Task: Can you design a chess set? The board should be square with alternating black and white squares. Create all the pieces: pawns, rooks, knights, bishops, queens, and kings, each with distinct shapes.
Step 534:
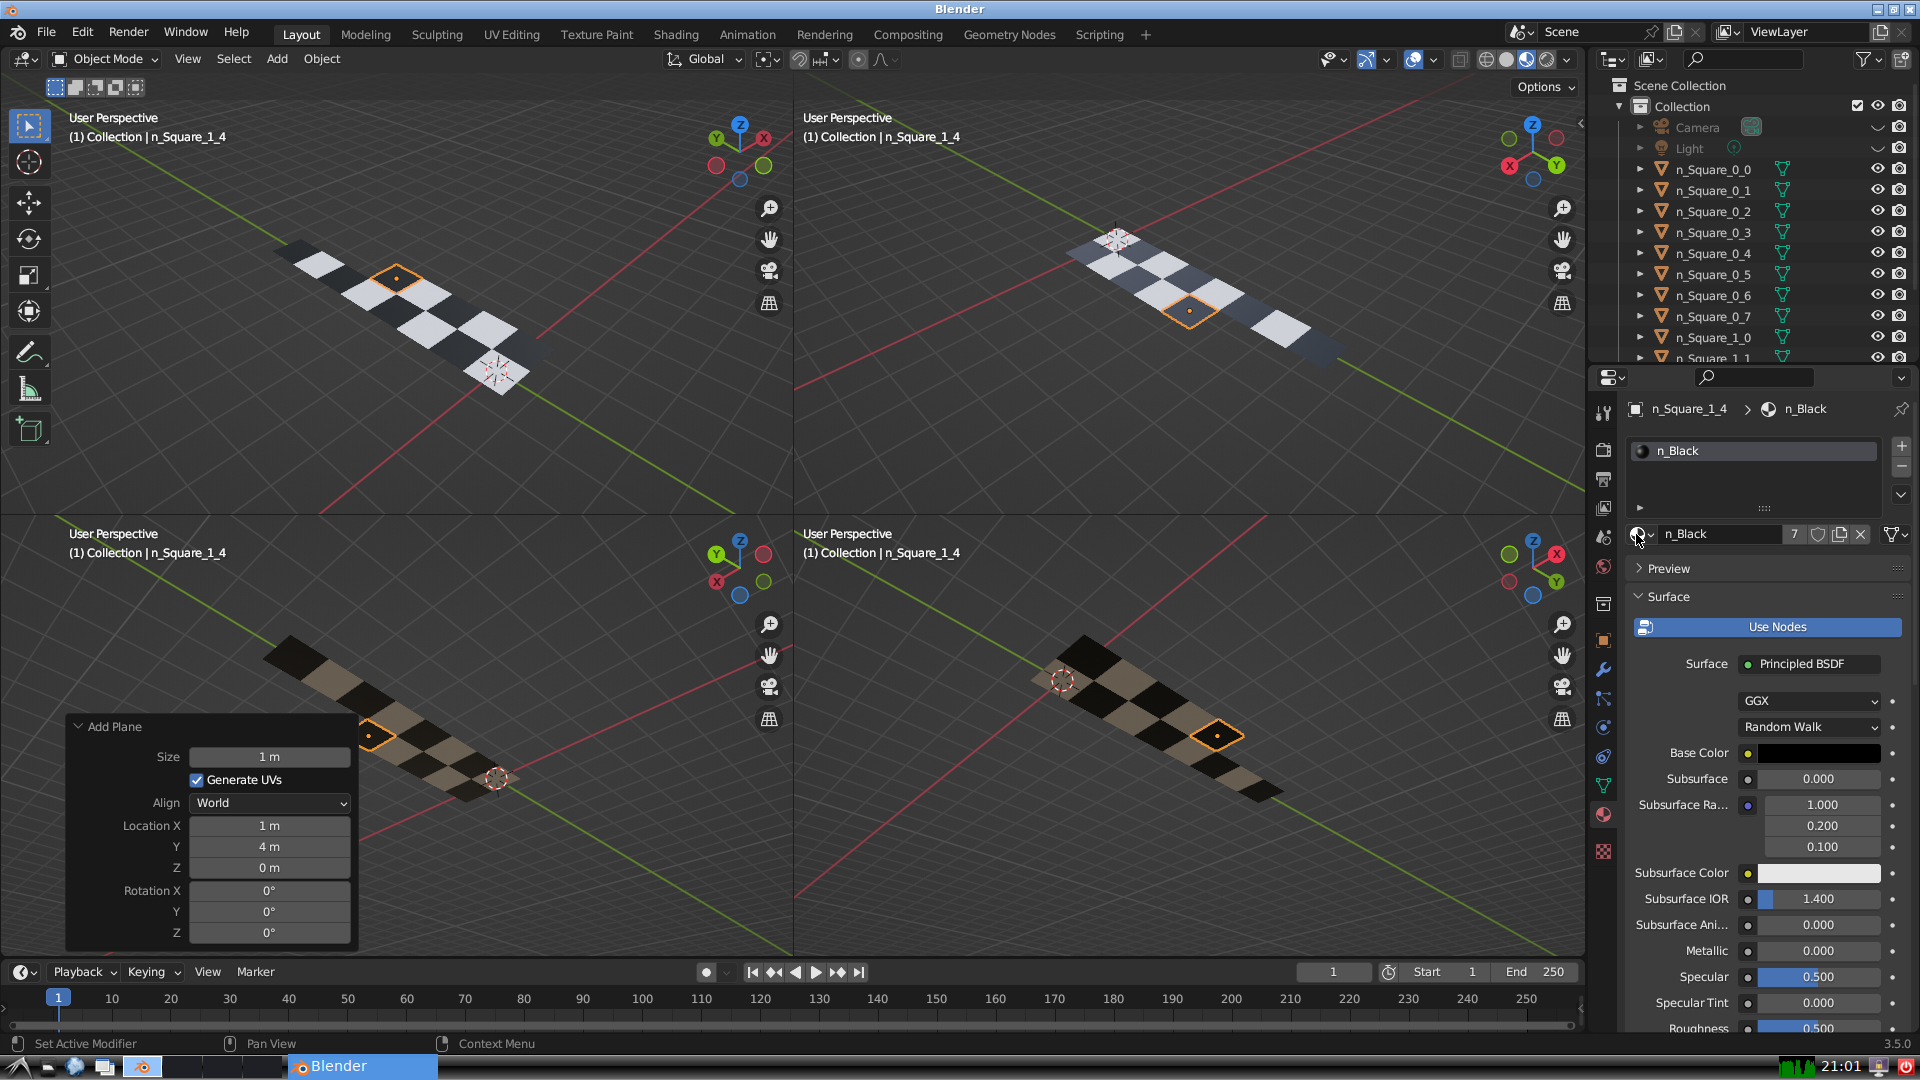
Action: {"mouse_move": [278, 58]}